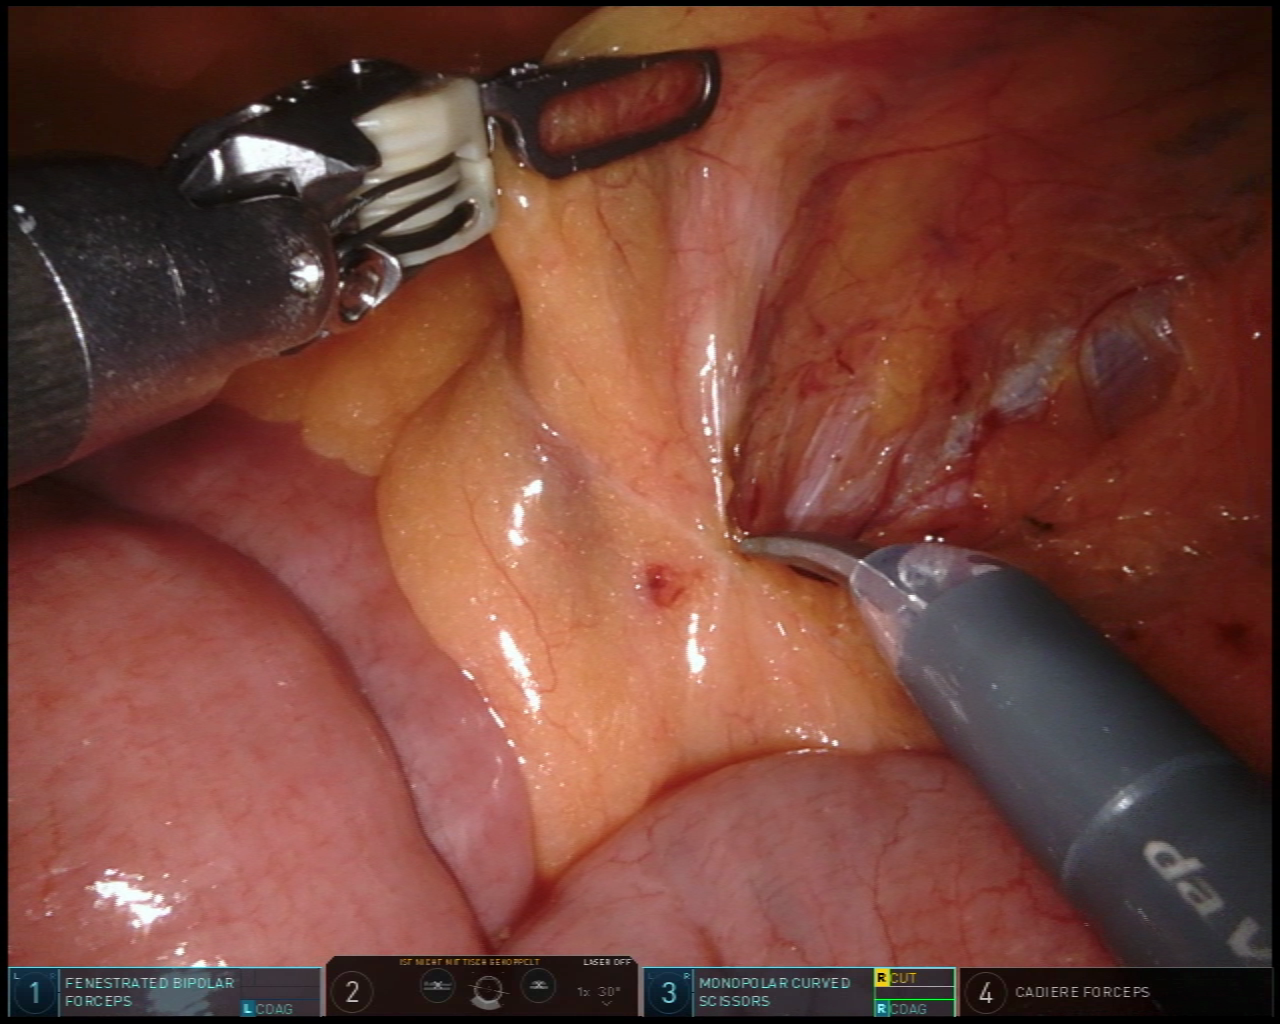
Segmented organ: ureter
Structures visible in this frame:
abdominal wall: no
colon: no
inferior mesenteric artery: no
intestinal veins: no
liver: no
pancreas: no
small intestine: yes
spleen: no
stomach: no
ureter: yes
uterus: no
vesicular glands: no